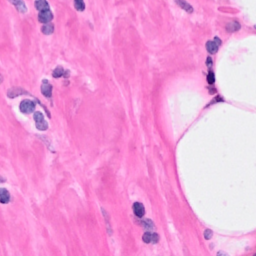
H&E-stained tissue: Breast